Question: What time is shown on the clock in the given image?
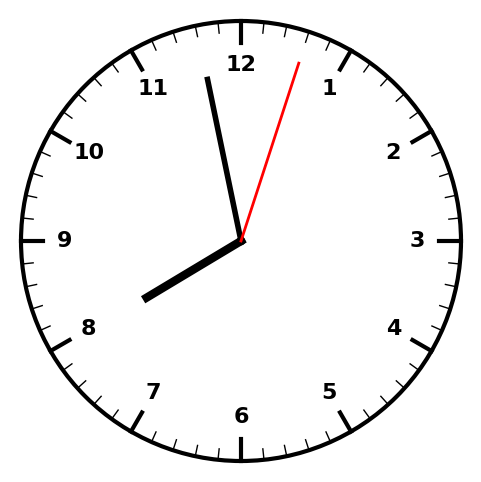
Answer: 07:58:03